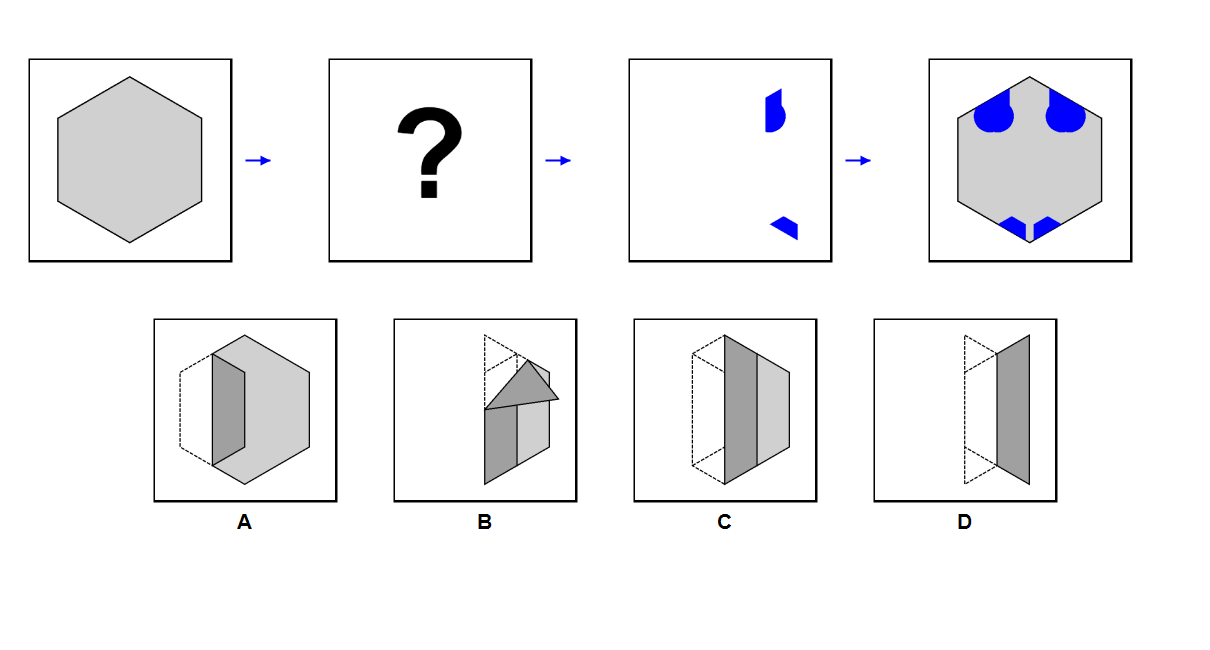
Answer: B